An envelope spectrum derived from a bearing vibration measurement is shown; the reference markers locate BPFO, BPFI, BSF and FTF for this bearing geometry and shaft speed. What is the most likely bearing condition (normal, inner_race, outer_race, ball)?
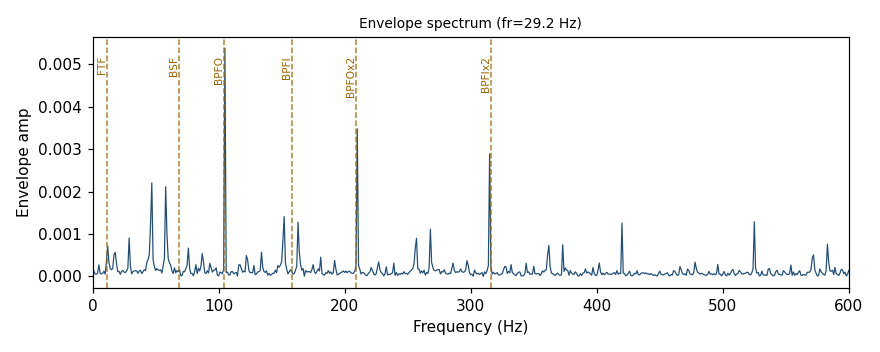
Answer: outer_race